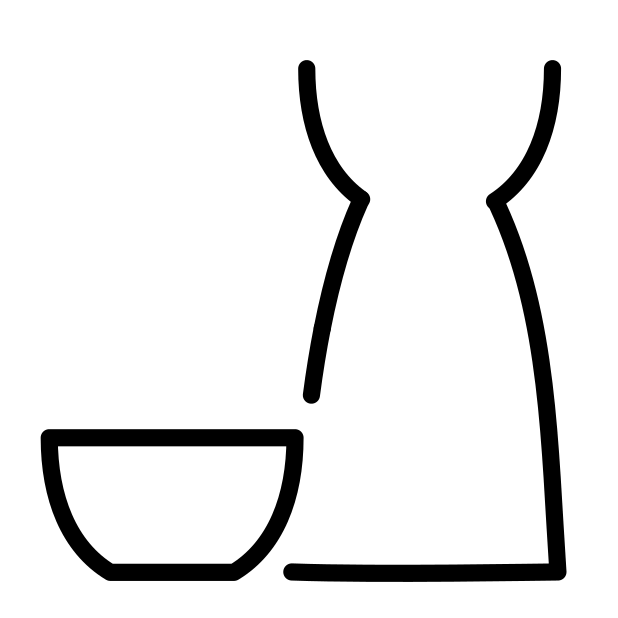
Emoji: 🍶
Name: sake bottle and cup
Unicode: 0x1f376